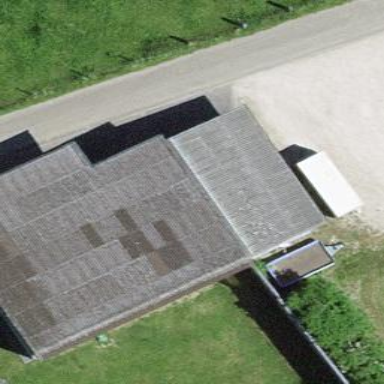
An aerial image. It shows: Shooting sport building.